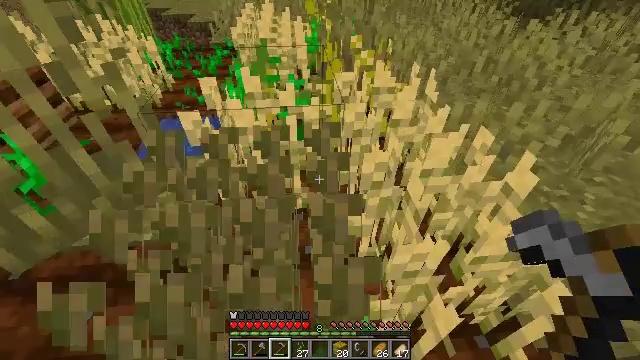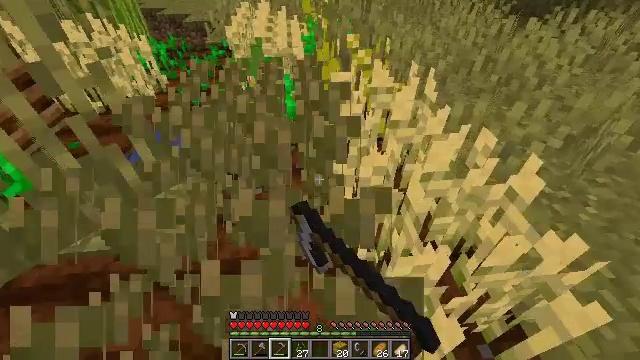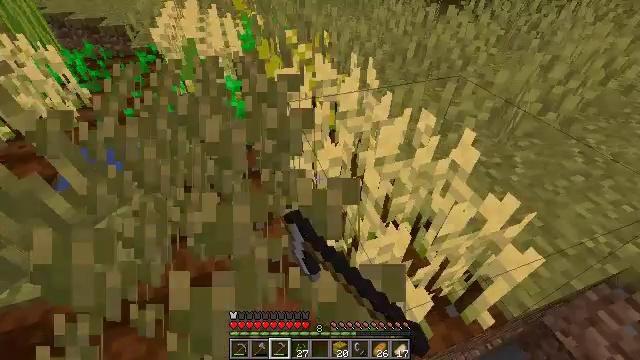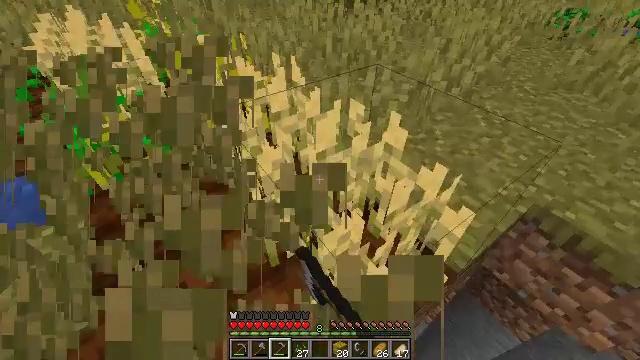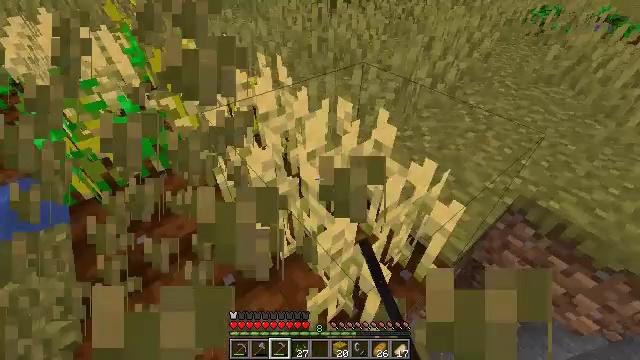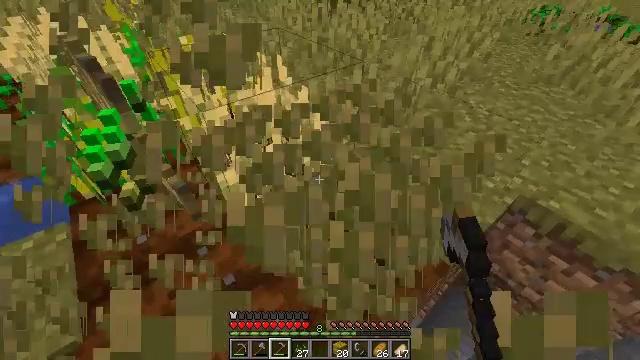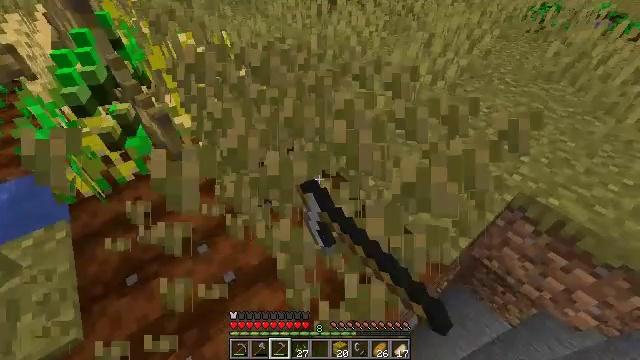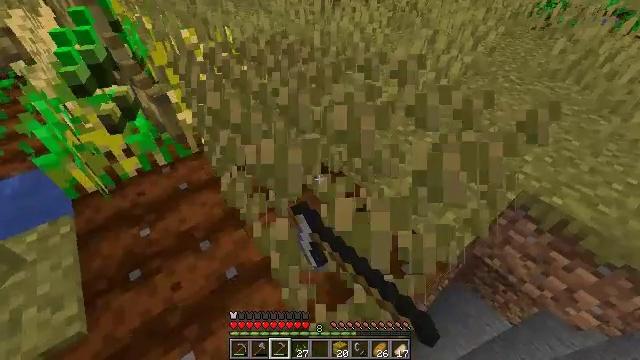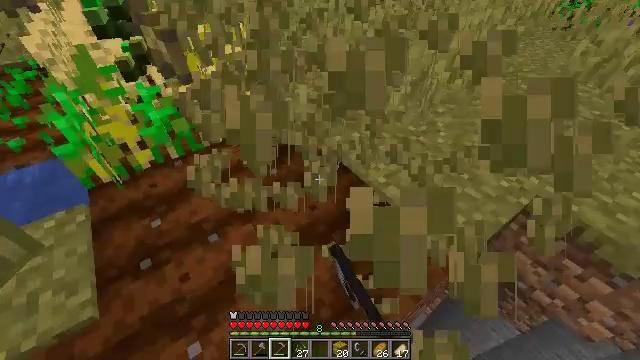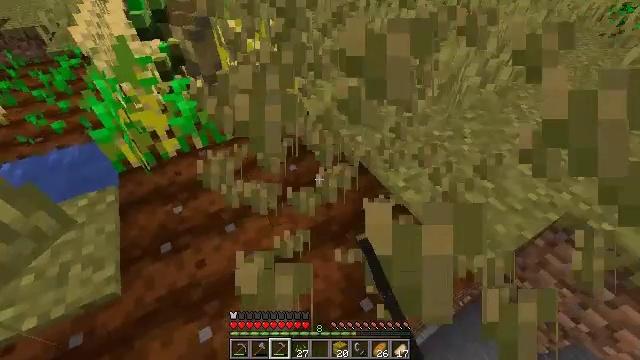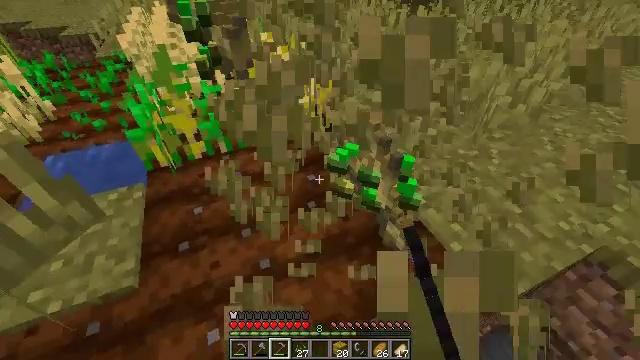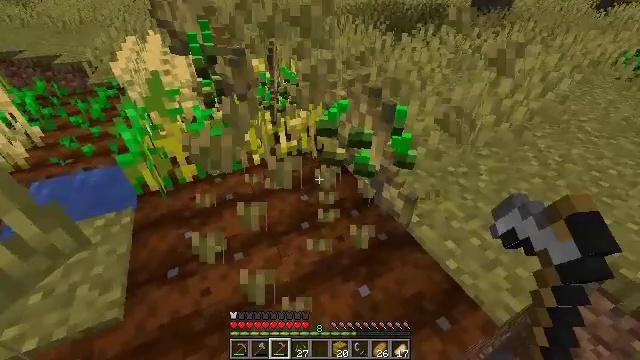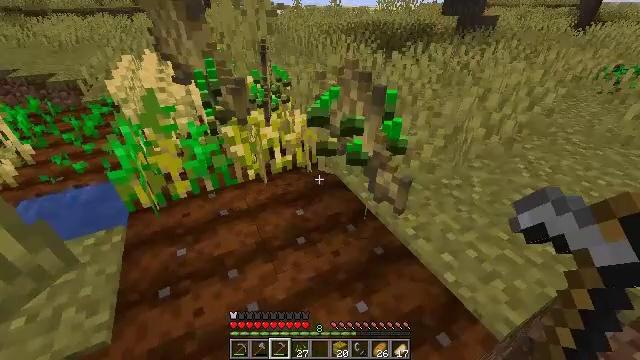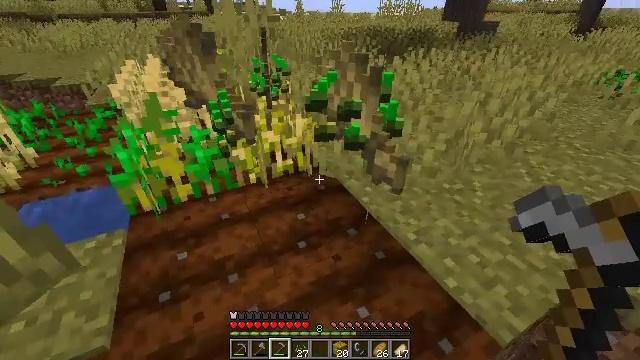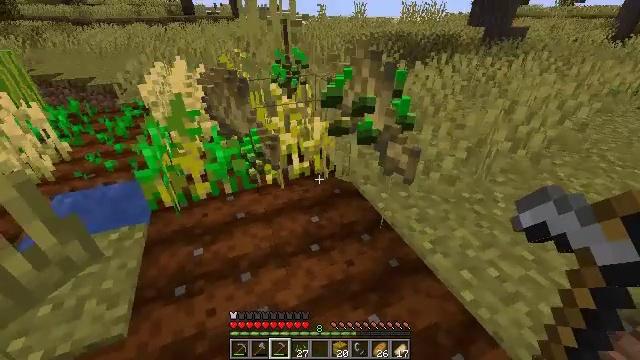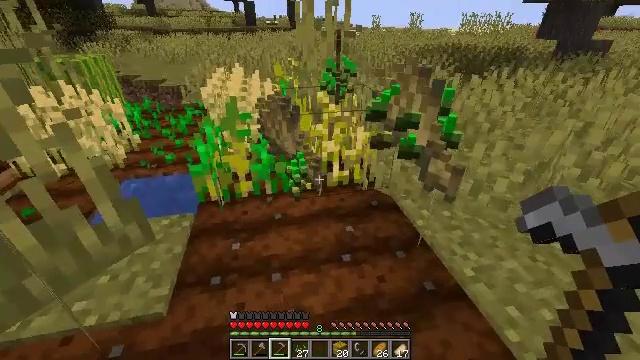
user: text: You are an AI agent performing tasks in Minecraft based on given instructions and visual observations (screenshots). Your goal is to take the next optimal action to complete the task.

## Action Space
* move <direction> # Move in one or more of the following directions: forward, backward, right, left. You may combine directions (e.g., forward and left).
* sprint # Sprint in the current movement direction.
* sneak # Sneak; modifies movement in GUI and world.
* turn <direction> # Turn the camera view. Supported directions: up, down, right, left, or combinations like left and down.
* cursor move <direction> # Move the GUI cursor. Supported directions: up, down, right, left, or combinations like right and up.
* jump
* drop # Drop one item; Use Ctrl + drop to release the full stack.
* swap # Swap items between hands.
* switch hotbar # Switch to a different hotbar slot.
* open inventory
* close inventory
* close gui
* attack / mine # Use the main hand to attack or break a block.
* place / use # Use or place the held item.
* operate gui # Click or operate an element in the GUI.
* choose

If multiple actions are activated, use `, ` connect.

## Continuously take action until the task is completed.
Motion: motion action
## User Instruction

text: Collect wheat crops.
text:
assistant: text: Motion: attack / mine
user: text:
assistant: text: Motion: turn right
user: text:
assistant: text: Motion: turn right
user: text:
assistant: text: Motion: turn right
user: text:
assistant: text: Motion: attack / mine
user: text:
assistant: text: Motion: attack / mine
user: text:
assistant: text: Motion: no_op
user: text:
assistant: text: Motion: turn left
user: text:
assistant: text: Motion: turn left
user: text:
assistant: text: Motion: turn left and up
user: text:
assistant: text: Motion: turn right and up
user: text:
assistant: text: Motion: turn right and up
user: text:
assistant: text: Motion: no_op
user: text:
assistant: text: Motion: turn left
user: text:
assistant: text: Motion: turn left and up
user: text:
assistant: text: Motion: turn left and up
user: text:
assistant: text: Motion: move forward, turn left
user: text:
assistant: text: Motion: move forward
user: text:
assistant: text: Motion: move forward
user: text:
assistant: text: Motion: move forward
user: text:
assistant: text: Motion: move forward, turn left
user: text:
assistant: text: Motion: move forward, turn left
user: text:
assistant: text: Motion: move forward
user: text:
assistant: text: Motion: move forward
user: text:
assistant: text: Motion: move forward
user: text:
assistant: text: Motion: move forward
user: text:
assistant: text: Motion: move forward
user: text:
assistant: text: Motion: move forward, turn left and down
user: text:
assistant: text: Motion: move forward, turn down
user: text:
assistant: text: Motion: move forward, turn down, attack / mine